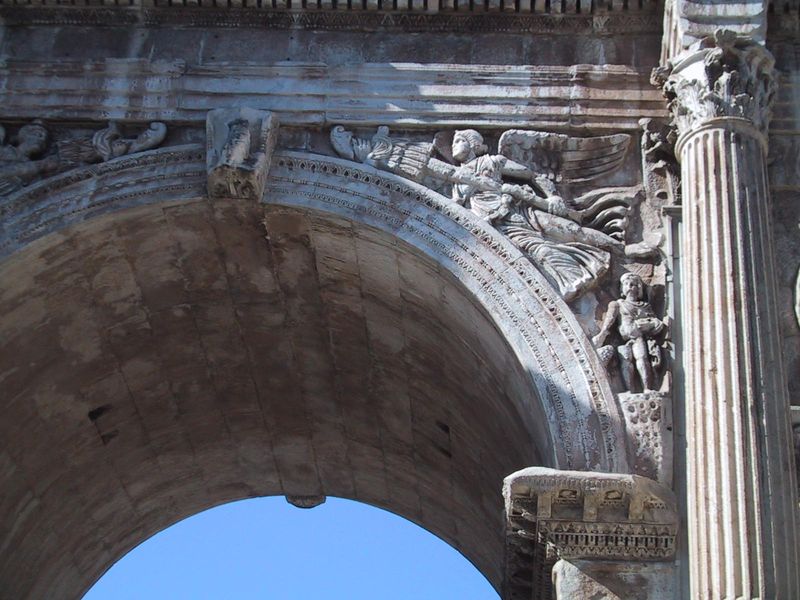
Titel: Forum Romanum: Konstantinsbogen
Standort: Rom, Forum Romanum (EU - I - Latium)
Schlagwörter: blau, himmel, mann, weiß, marmor, säule, muster, ornament, alt, architektur, halten, stein, figur, kind, fliegen, rund, engel, relief, bogen, stab, linien, figuren, rundbogen, soldaten, detail, durchgang, tor, foto, antike, torbogen, ritter, kapitell, verziert, fries, römer, schlussstein, sandstein, stange, korinthisch, eule, kannelüren, erzengel, kapitel, triumphbogen, sehenswürdigkeit, steinbogen, arkantusblatt, bugen, kannelliert, durchschreiten, kapirell